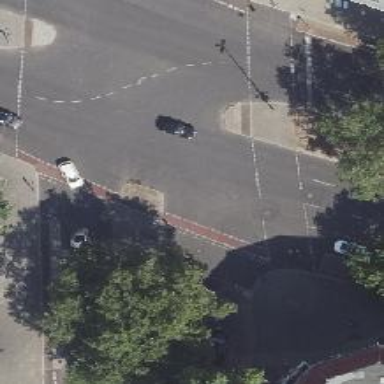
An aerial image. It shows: Secondary road with asphalt surface and cycle track on the right side.